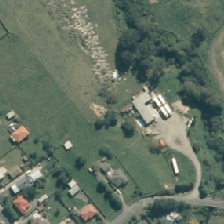
Land cover: urban_build_up